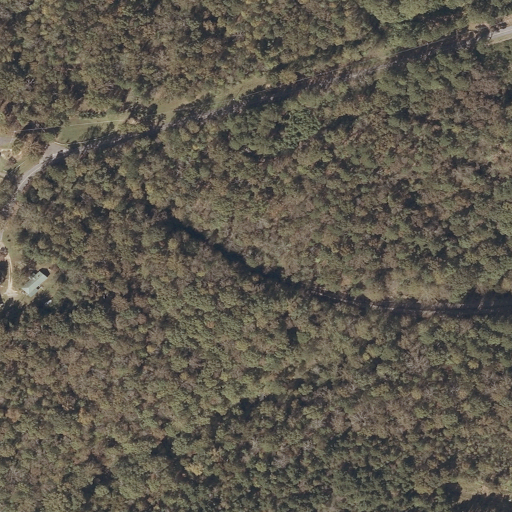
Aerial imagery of mountain in Alabama named Tunnel Hill containing deciduous forest, open development, mixed forest, evergreen forest, grassland, and pasture